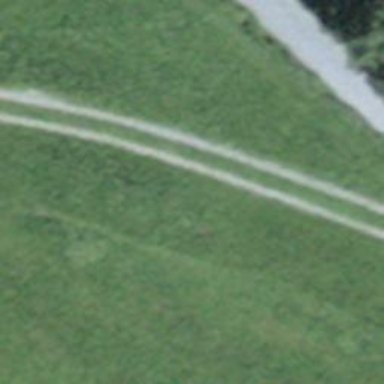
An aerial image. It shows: Track with grade3 tracktype.